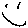
Label: smiley face